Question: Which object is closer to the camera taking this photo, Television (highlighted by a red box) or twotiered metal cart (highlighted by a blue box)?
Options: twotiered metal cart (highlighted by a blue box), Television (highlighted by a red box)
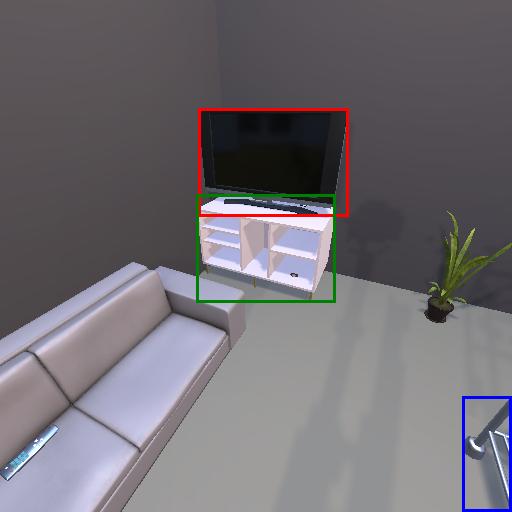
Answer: twotiered metal cart (highlighted by a blue box)